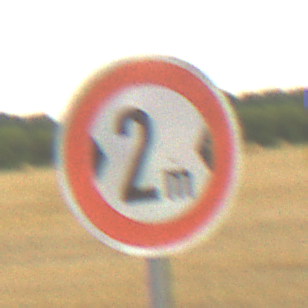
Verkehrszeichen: TatsaechlicheBreite2
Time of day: SunriseSunset
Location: Outdoor (RoadRail)
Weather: PartlyCloudy
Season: NotSpecified
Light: Natural